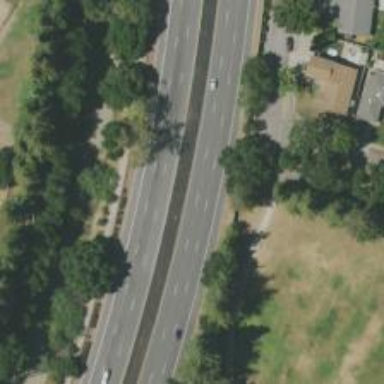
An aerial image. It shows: Trunk highway with expressway features.